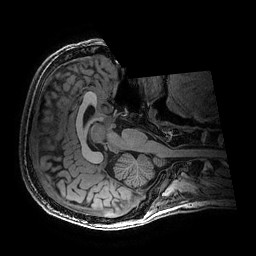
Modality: T1w
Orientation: axial
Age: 20
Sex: male
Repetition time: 0.0077 s
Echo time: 0.0034 s